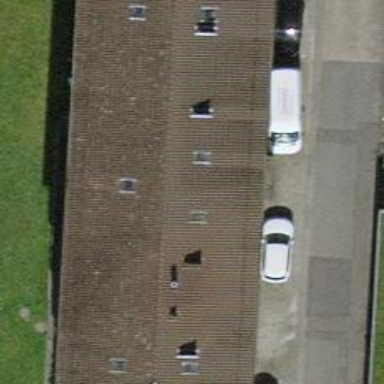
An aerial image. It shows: Apartment building with hipped roof.